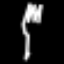
Label: fork